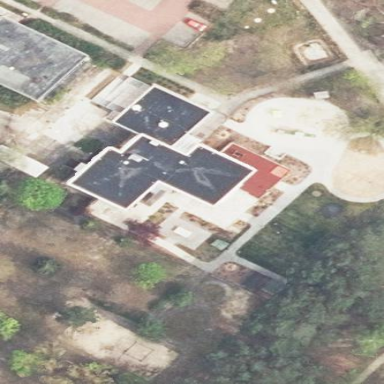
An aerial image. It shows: Kindergarten building.